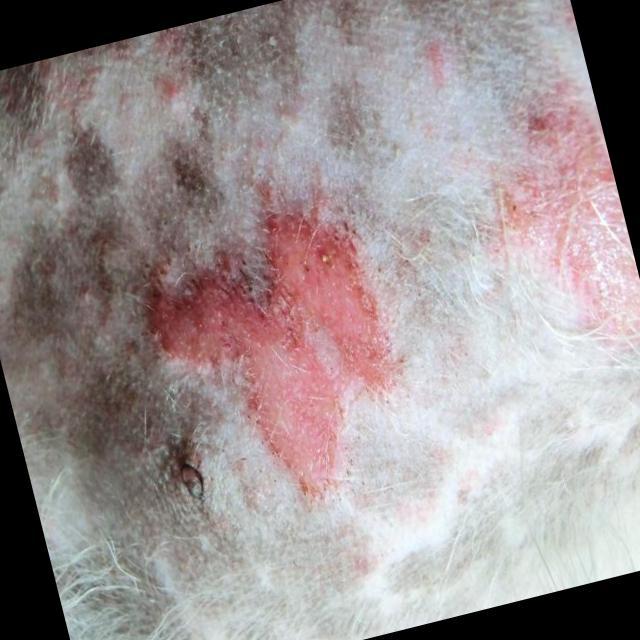
Canine ringworm (Dermatophytosis) — fungal infection caused by Microsporum or Trichophyton. Presents with circular alopecia, scaling, crusting, and broken hairs.